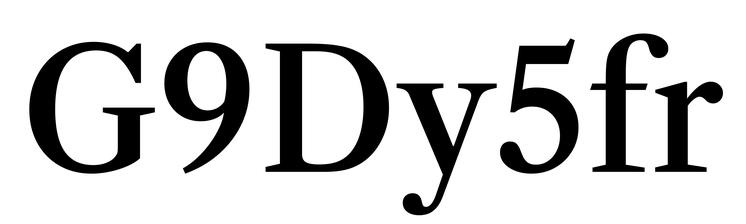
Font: LibreCaslonText_Medium